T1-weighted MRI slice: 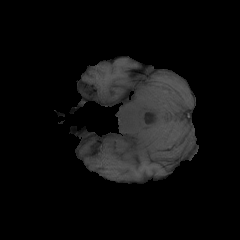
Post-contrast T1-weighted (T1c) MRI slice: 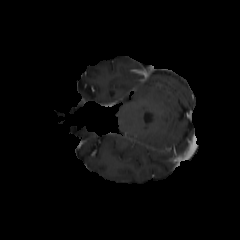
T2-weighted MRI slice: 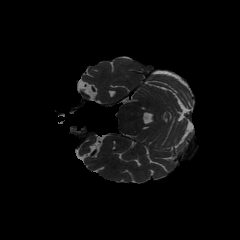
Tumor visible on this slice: no